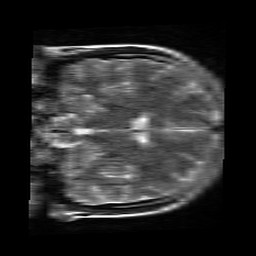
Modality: T2w
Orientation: coronal
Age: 19
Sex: female
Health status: healthy
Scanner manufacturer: siemens
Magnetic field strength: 3 T
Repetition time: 4.01 s
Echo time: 0.116 s